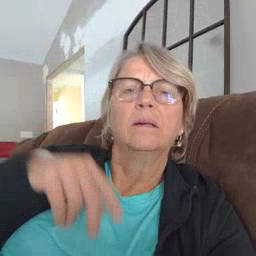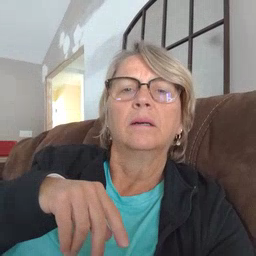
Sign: high